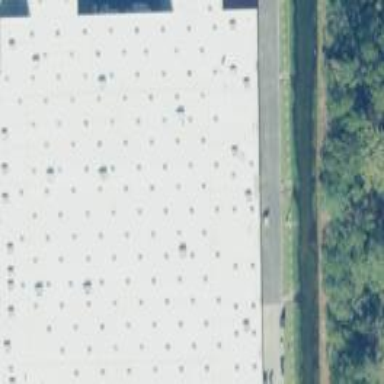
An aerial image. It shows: Supermarket building.